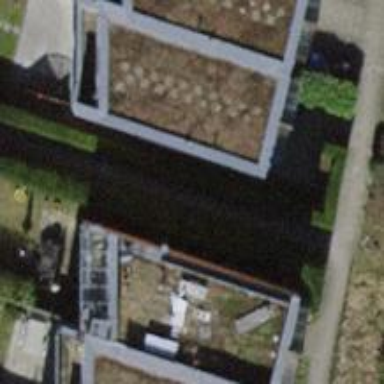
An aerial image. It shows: Terrace building with flat roof.